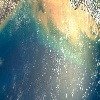
Label: water